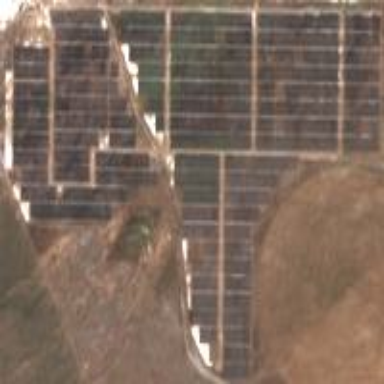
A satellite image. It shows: Solar power plant with photovoltaic technology surrounded by fence.